Question: '''
def create
if request.headers['Auth'] == User.first.token
@post = Post.create(post_params)
@post.save
respond_with(@post)
else
error = { error: 'gotta be authed to create' }
respond_with(error, :status => 401, location: nil)
end
end
def update
if false #request.headers['Auth'] == User.first.token
@post.update_attributes(post_params)
respond_with(@post)
else
error = { error: 'gotta be authed to edit' }
respond_with(error, :status => 401, location: nil)
end
end
'''

# edit:
apparently this is considered a correct way to handle PUT by the rails team (I have no idea why) can anyone give me some insight on how they handle respond_with actually behaving consistently?
See these issue/pullreqs to get a better idea of how rails considers this response correct
<URL>
<URL>
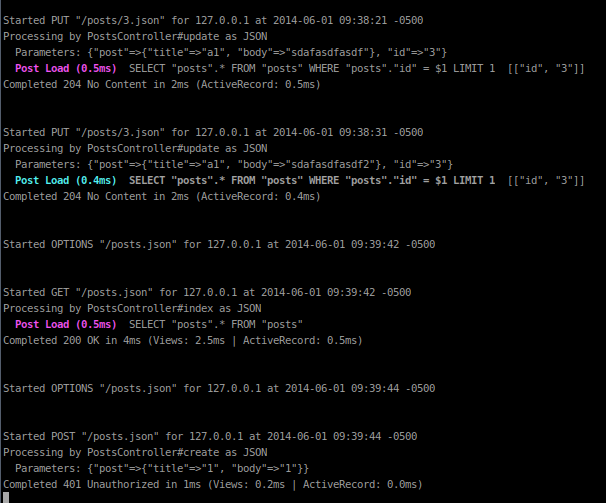
Answer: Okay, so apparently you just need to pass a block to respond_with if you want to customize it - see <URL>
My solution was to change
'''
respond_with(error, :status => 401, location: nil)
'''
to
'''
respond_with error do |format|
format.json { render json: error, :status => 401, location: nil }
end
'''